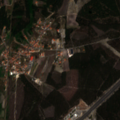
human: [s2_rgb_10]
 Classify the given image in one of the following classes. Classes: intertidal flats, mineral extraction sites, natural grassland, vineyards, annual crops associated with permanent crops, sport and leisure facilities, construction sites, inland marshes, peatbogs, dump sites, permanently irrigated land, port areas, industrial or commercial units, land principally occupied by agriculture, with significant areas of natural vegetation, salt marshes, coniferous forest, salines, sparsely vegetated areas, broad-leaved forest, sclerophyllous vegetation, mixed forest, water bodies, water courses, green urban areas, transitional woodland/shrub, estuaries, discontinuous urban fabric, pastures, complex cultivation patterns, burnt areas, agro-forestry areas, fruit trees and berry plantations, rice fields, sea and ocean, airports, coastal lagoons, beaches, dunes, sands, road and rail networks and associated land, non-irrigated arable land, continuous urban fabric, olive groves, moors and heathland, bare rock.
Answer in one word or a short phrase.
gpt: road and rail networks and associated land, complex cultivation patterns, land principally occupied by agriculture, with significant areas of natural vegetation, coniferous forest, transitional woodland/shrub